What's the difference between 2 images?
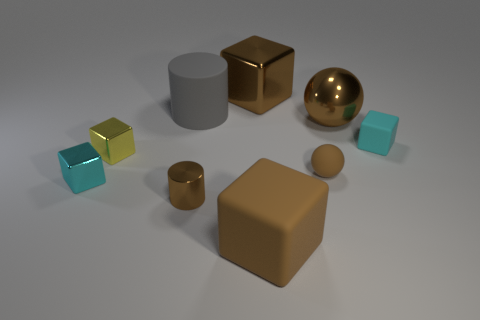
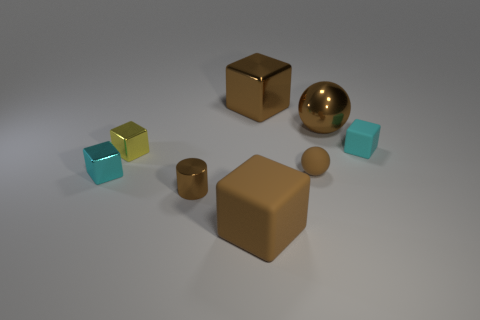
the big matte cylinder is gone
the large gray rubber object is no longer there
the gray cylinder is missing
the big gray object is no longer there
the big gray rubber cylinder that is behind the tiny cyan matte block is gone
the big gray matte thing is gone
the big gray matte cylinder left of the large rubber cube has disappeared
the big gray matte cylinder to the left of the brown rubber block is gone
the big gray matte cylinder that is behind the tiny yellow thing is missing